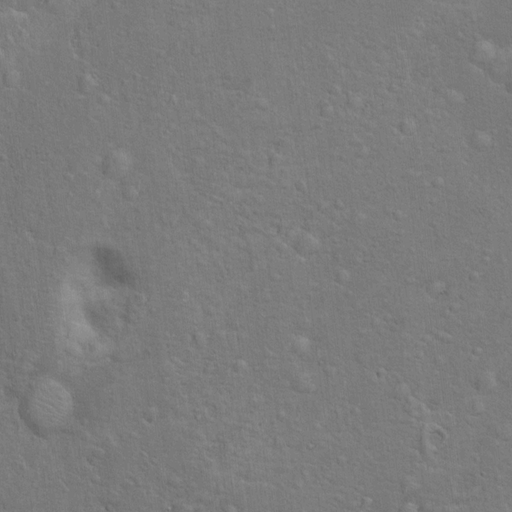
Classes present: Background, Cone